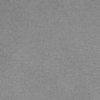
Label: dusty